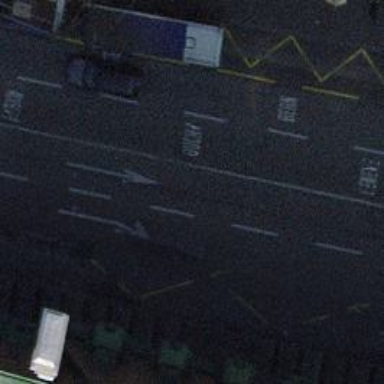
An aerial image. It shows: Bus stop for trolleybuses with designated stop position.